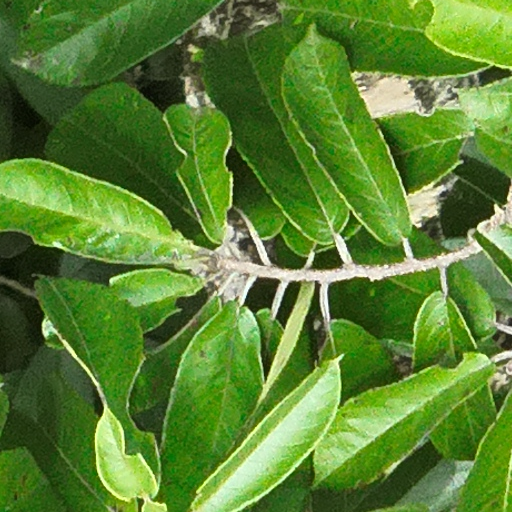
Species: Quararibea asterolepis
GBIF accepted scientific name: Quararibea asterolepis
Crown area (m\u00b2): 148.653